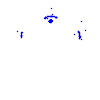
Particle: proton